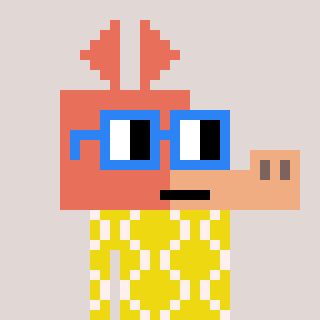
a pixel art character with square blue glasses, a aardvark-shaped head and a yellow-colored body on a warm background